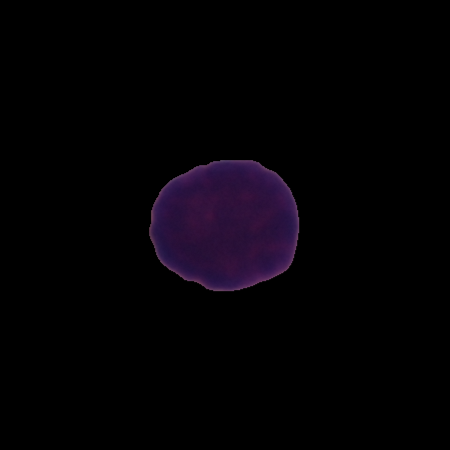
Label: healthy